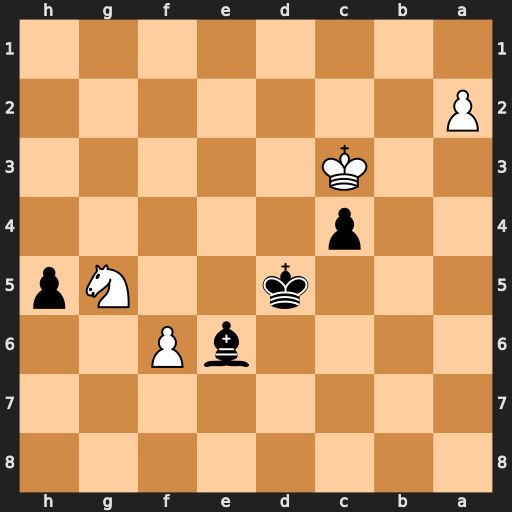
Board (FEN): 8/8/4bP2/3k2Np/2p5/2K5/P7/8
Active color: b
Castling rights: -
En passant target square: -
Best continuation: Ke5 f7 Bxf7 Nxf7+ Kf4